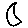
Label: moon